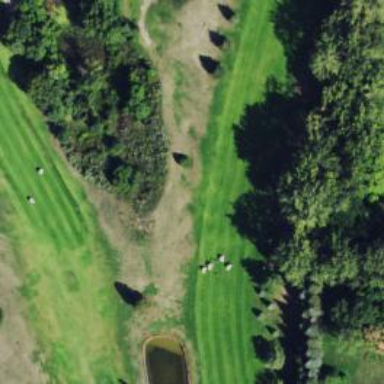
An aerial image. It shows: Golf hole.